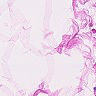
Metastatic tissue present: no